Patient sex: F
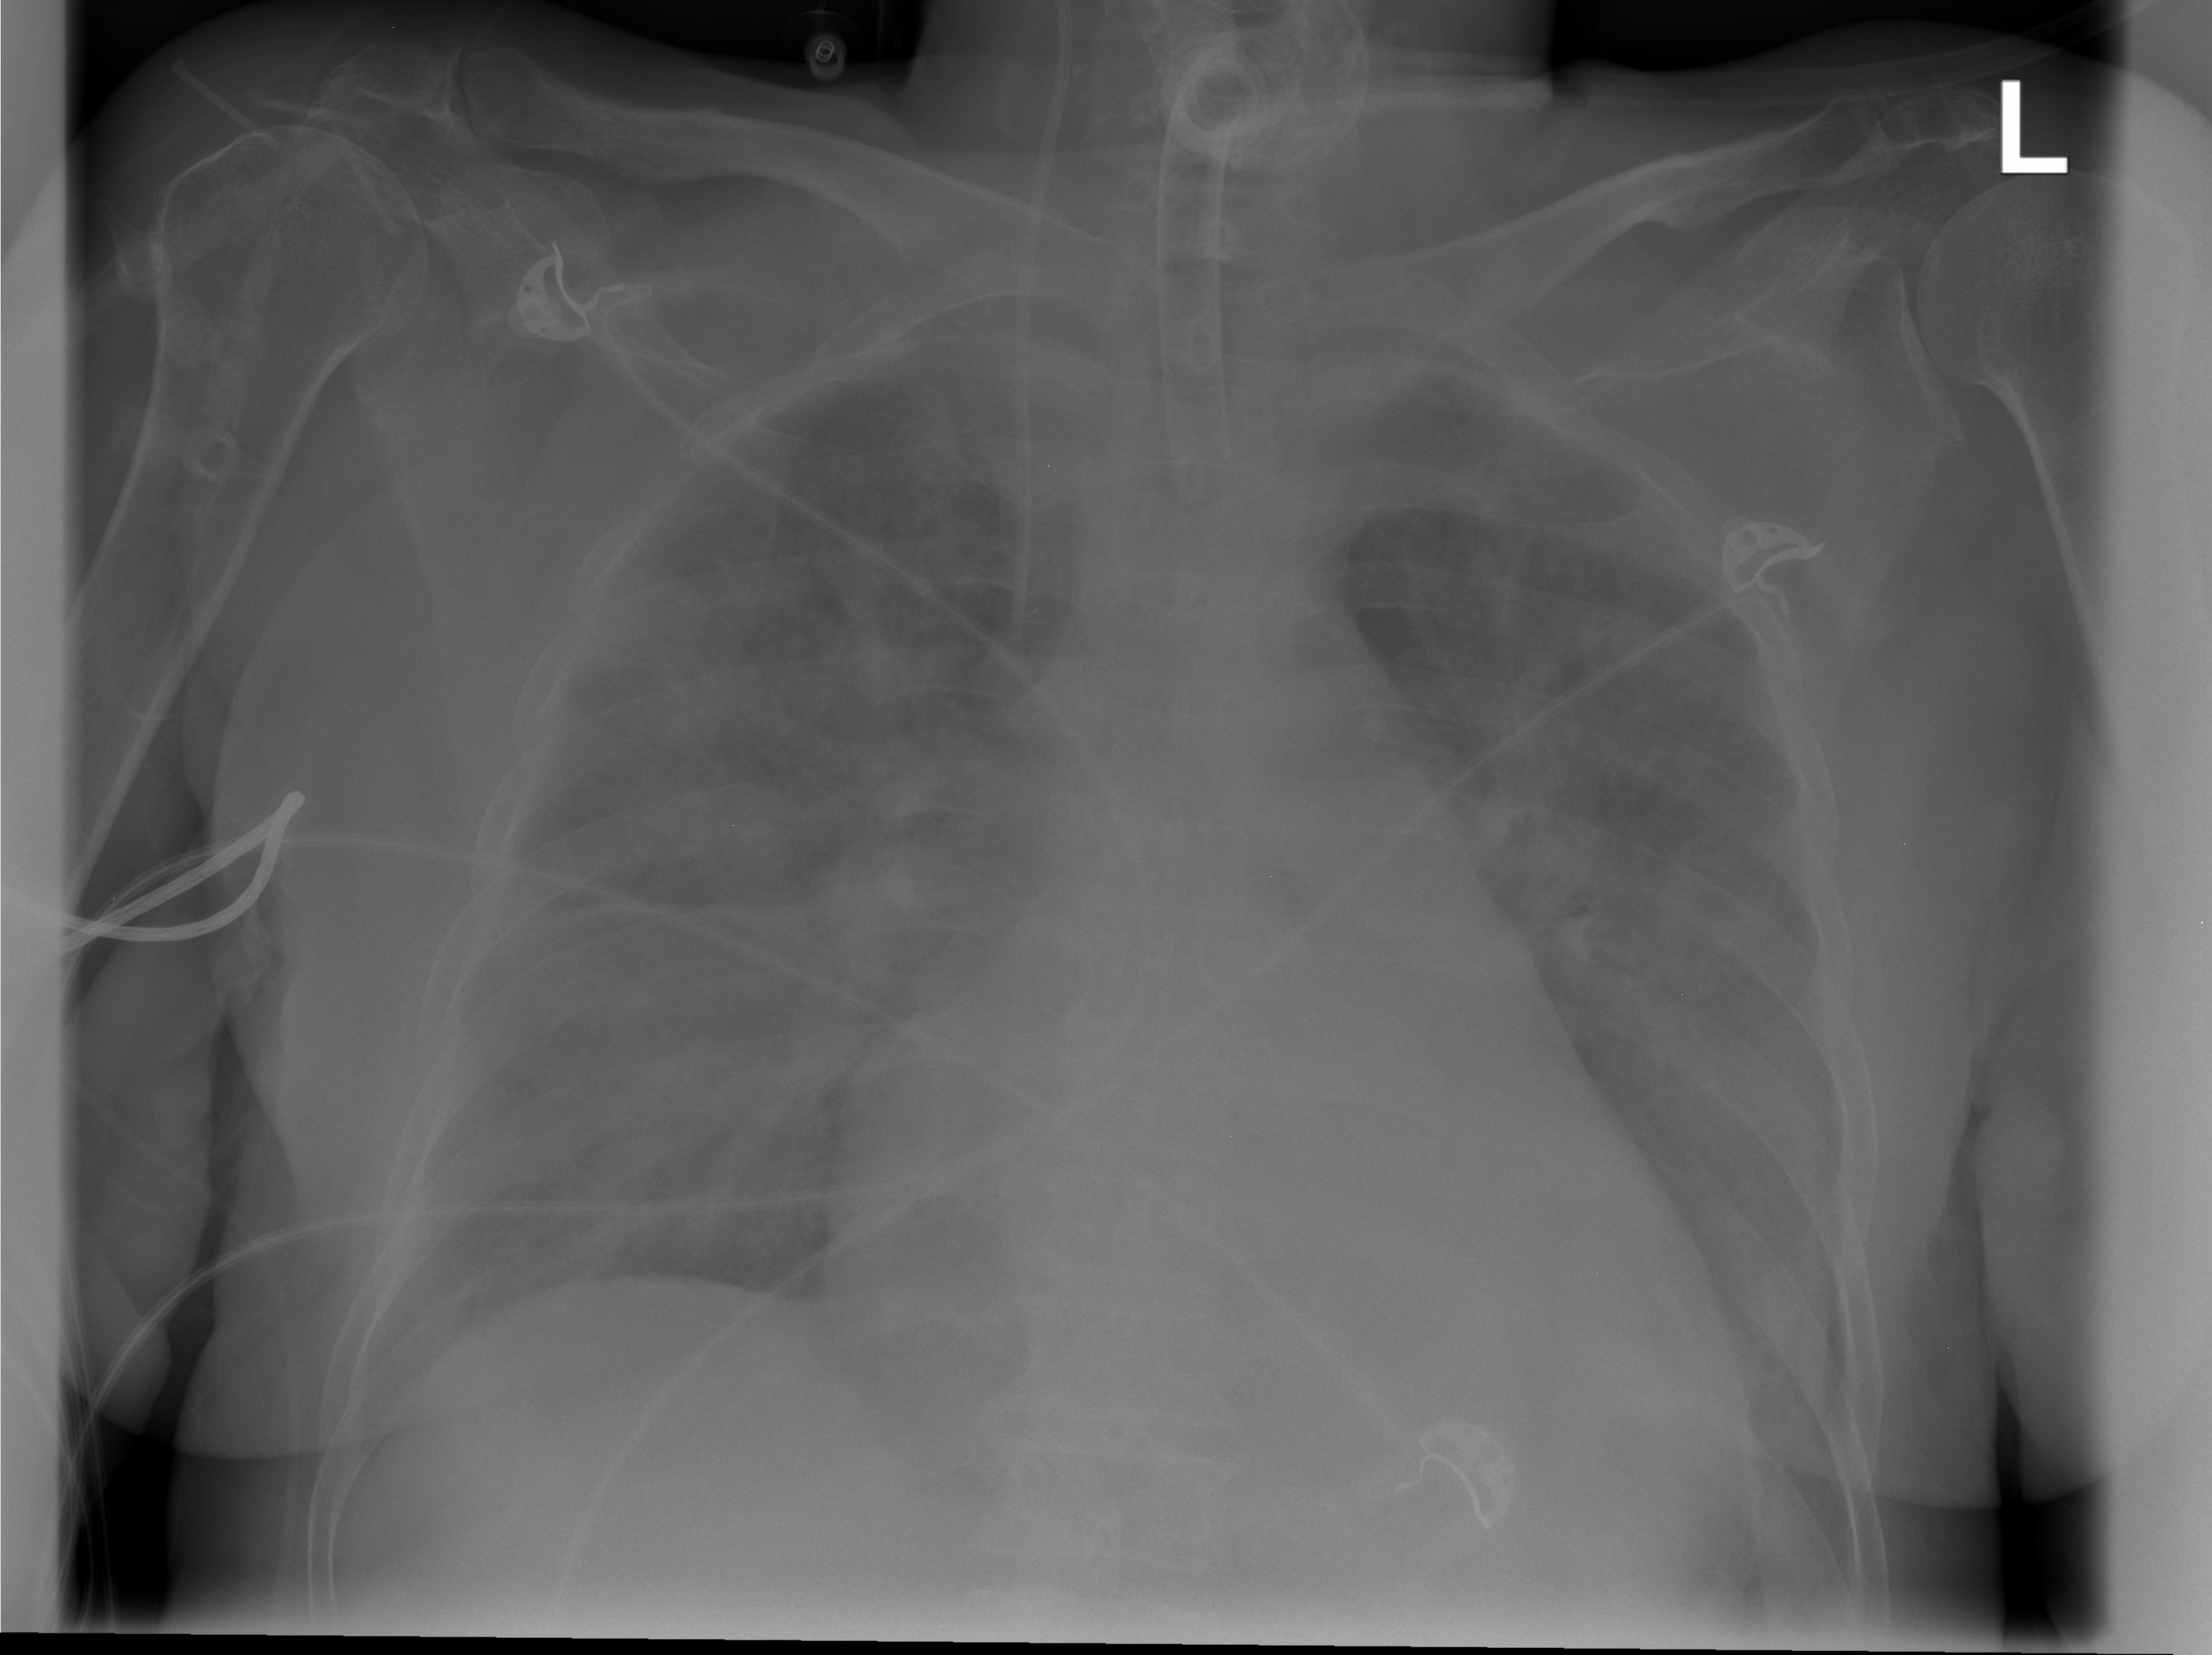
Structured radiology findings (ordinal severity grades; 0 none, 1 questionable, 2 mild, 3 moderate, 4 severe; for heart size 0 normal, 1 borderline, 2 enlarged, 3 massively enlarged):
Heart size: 1
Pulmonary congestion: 2
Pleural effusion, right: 3
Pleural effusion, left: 2
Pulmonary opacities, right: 2
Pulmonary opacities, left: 2
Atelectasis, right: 2
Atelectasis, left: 2